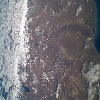
Label: land